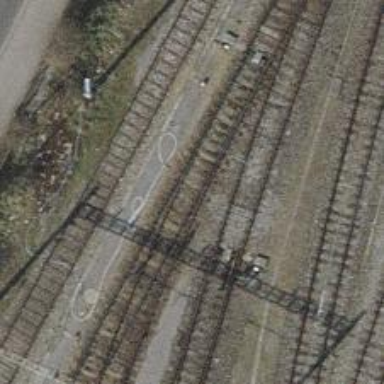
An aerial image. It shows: Rail yard with electrified contact lines for the trains.